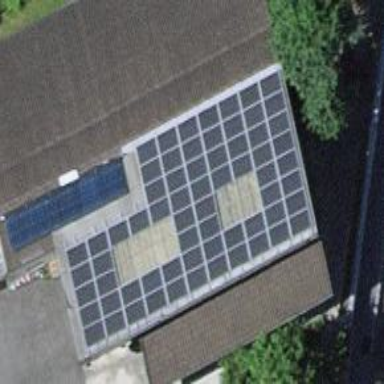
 consisting of solar photovoltaic panels."